Question: I am trying to make a css blocks for numbers shown in image below. My idea / goal is to make one responsive block so if there will be one number it will be round, if two then like second. I have been tried to make border-radius: 50% so the first block I succeed to do second was not like in image with border-radius: 50%
So my question is it possible to make such result with one class block or for each button (left | right) I need to write special class for each block ?

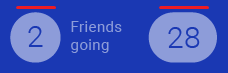
Answer: # Fixed Height Solution
For this you will need a "fixed" height (otherwise, you'll need to calculate this with jquery).
What you'll need to do is something like this;
'''
html,body{background:#222;}
div {
margin:10px;
display: inline-block;
height: 30px;
border-radius: 25px;
background: lightblue;
font-size: 30px;
min-width: 30px;
text-align: center;
line-height: 30px;
padding: 10px;
position:relative;
color:blue;
}
div:before{
content:"";
position:absolute;
left:0;
top:-10px;
width:100%;
border-top:3px solid tomato;
}
'''
'''
<div>1</div>
<div>123</div>
'''
Note: The border-radius should be set to half the overall height for this.
I've also included a min-width to ensure it is always at least a circle.
---
# JQuery Solution For non-fixed heights
'''
$(document).ready(function() {
$('div').each(function(index) {
var height = $(this).height();
$(this).css("border-radius", height + "px");
});
});
'''
'''
html,
body {
background: #222;
}
div {
margin: 10px;
display: inline-block;
border-radius: 25px;
background: lightblue;
font-size: 30px;
min-width: 30px;
text-align: center;
line-height: 30px;
padding: 10px;
position: relative;
vertical-align:top;
color: blue;
}
div:before {
content: "";
position: absolute;
left: 0;
top: -10px;
width: 100%;
border-top: 3px solid tomato;
}
'''
'''
<script src="https://ajax.googleapis.com/ajax/libs/jquery/2.1.1/jquery.min.js"></script>
<div>1</div>
<div>123</div>
<div>Not a set height,
<br/>either :)</div>
'''